Question: I am making my first Mac OS X application and I'm stuck with a problem.
I created a NSTableView on my window linked to a NSArrayController and I'd like to call a method after stopping to edit a textfield cell. So I've selected to call an action when end editing, as you can see in the following screenshot:

After, I've created an IBAction for it:
<URL>
It generated this code in my AppDelegate.h:
'''
- (IBAction)stopEditingHeaderNameCell:(id)sender;
'''
And then I edited the IBAction in AppDelegate.m in order to show a NSLog message when the cell is edited:
'''
- (IBAction)stopEditingHeaderNameCell:(id)sender
{
NSLog(@"test");
}
'''
However, when I stop editing the cell by pressing enter or clicking in another element, nothing happens. I already tried to apply this IBAction to a NSTextField and it works perfectly, but it doesn't call the IBAction when applied to this text field cell.
Can anyone help me to solve this?
Thanks!
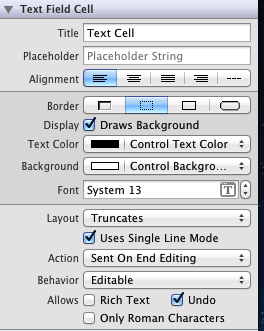
Answer: This is not the way you do this with text field cells in a table view. You need to make your app delegate the delegate of the table (you can connect this in IB), and then implement controlTextDidEndEditing:. This method will be called when you end editing (by tabbing out of the cell or clicking on another row or column).